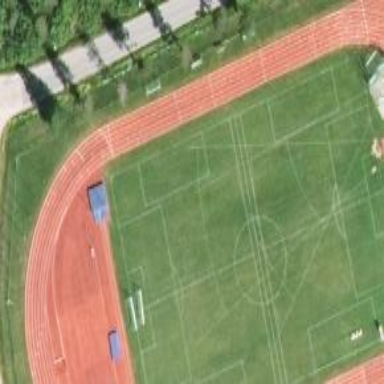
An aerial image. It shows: Athletics pitch used for leisure sports activities.